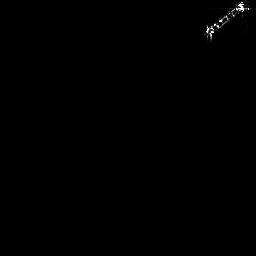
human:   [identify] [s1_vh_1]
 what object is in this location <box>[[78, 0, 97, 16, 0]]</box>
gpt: <ref>1 large ship at the top right</ref>